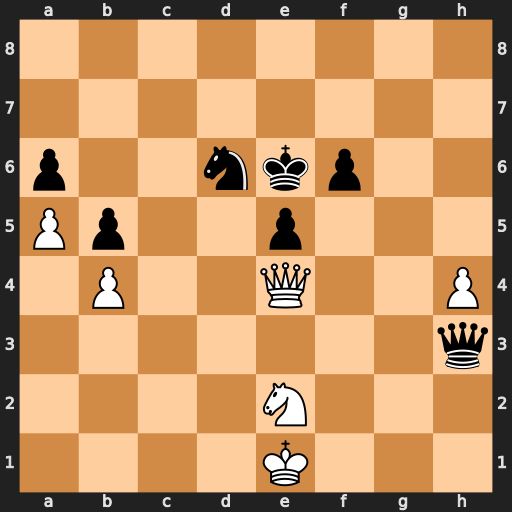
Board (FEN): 8/8/p2nkp2/Pp2p3/1P2Q2P/7q/4N3/4K3
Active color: w
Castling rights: -
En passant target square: -
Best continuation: Nf4+ Ke7 Qh7+